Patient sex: M
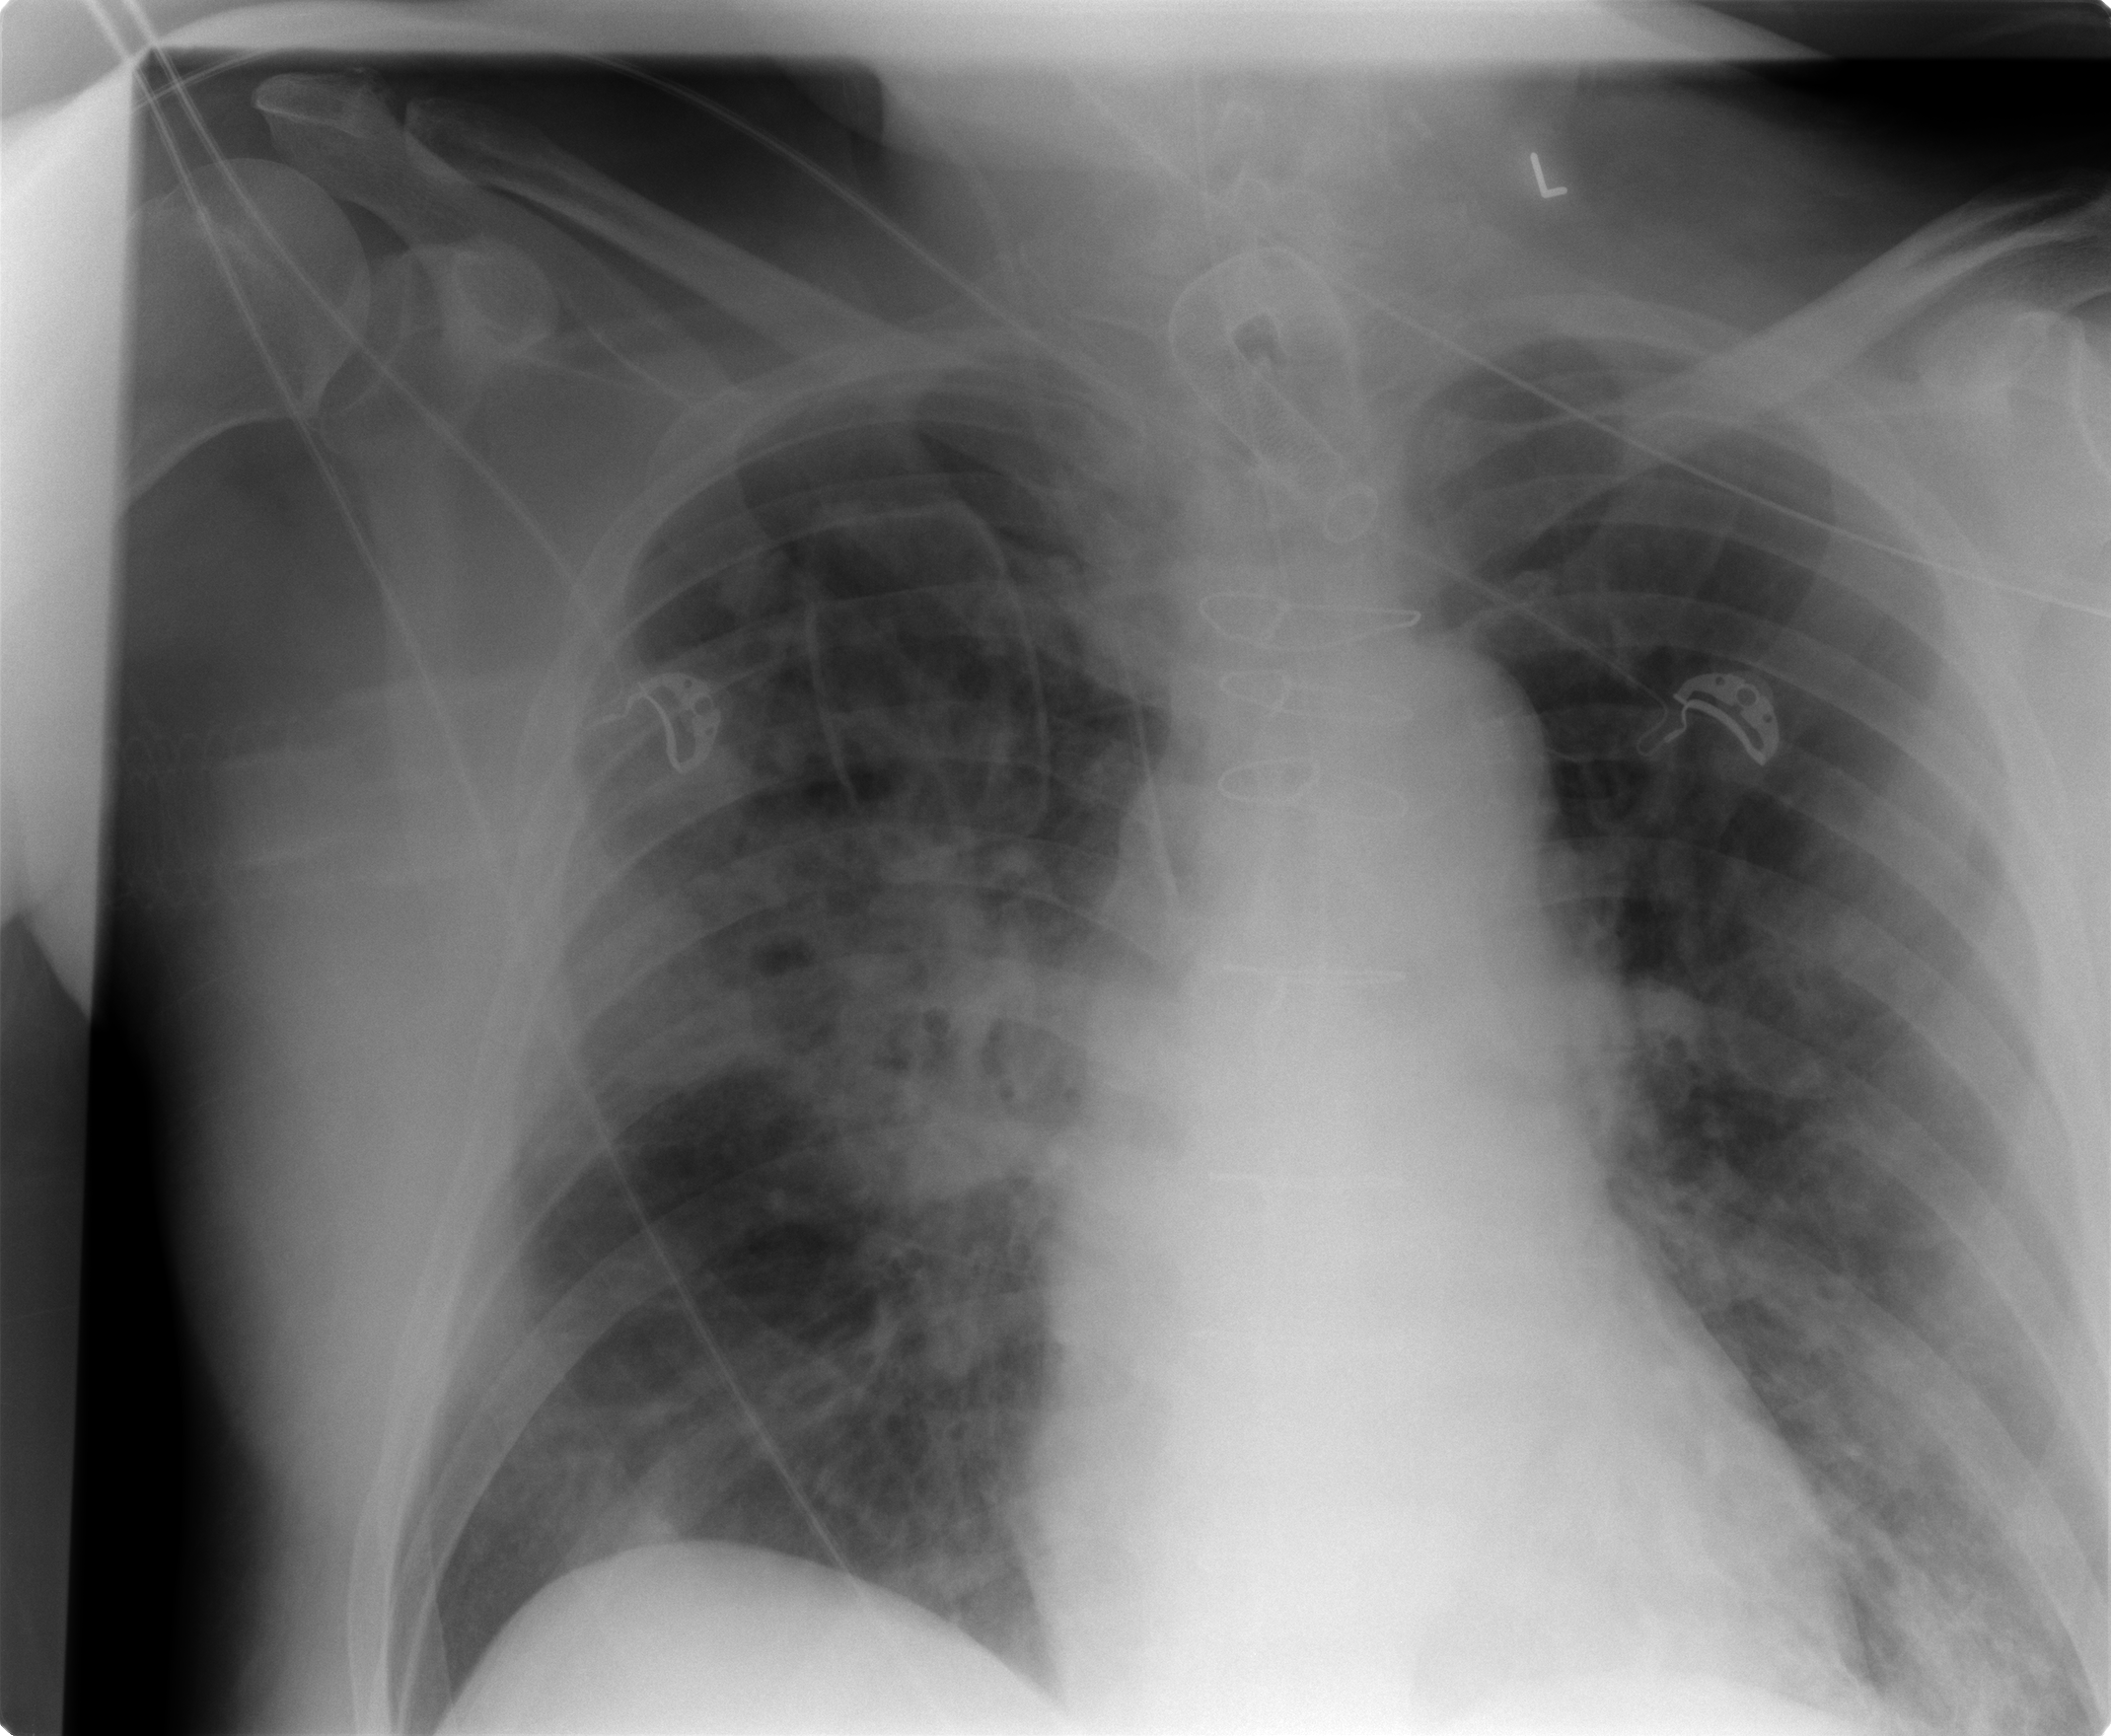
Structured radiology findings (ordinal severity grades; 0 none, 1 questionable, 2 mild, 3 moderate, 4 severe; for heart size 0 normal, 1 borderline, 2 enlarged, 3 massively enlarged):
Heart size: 2
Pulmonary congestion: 2
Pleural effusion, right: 2
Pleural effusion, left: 0
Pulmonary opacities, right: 3
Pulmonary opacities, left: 2
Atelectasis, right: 1
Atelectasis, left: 2